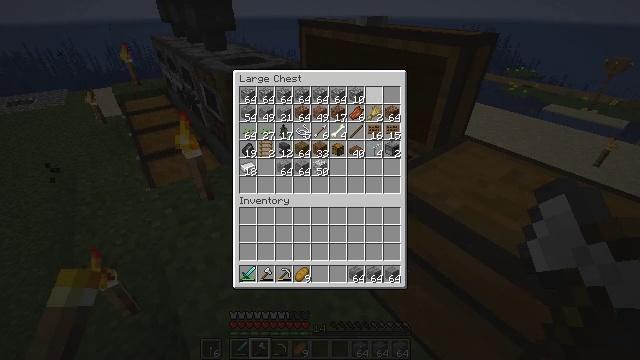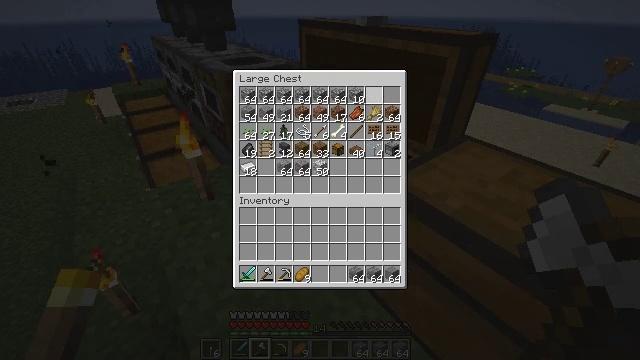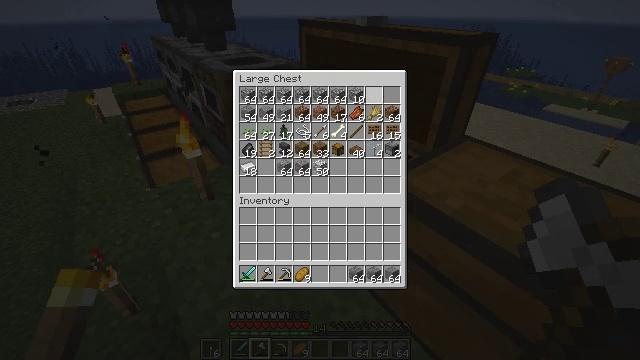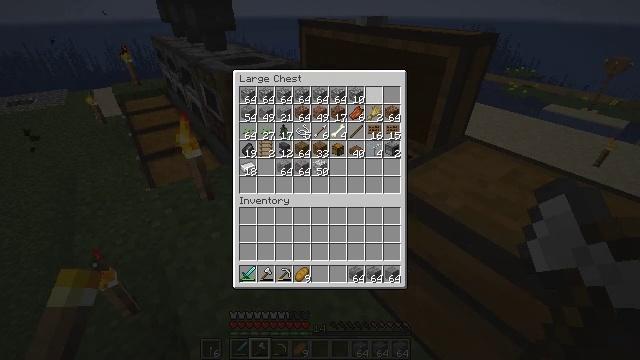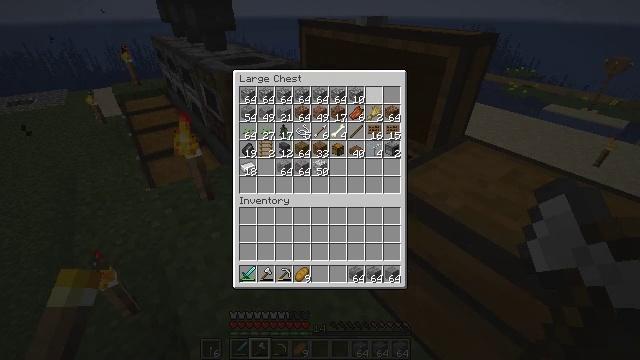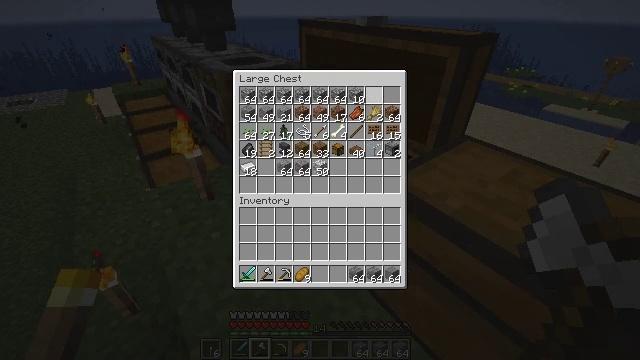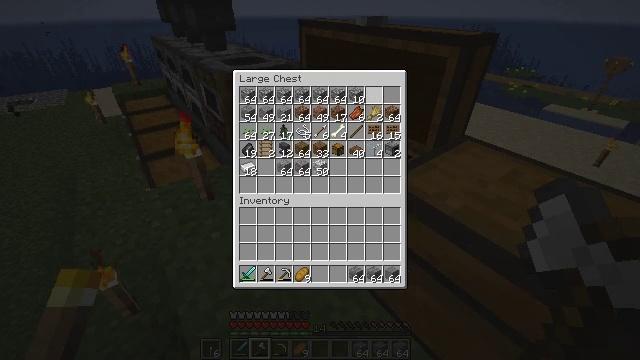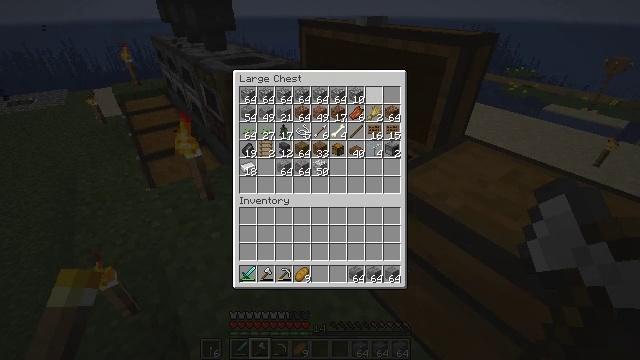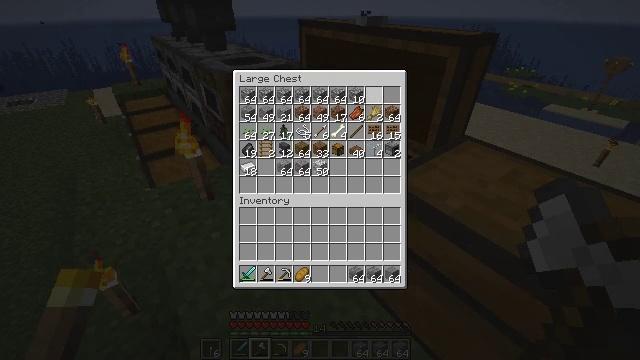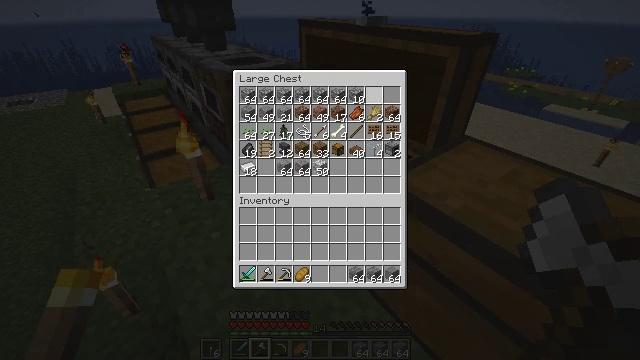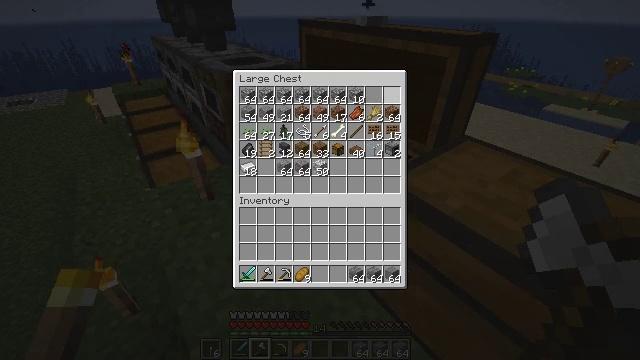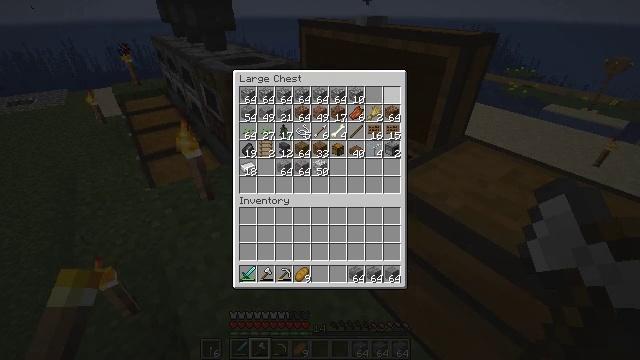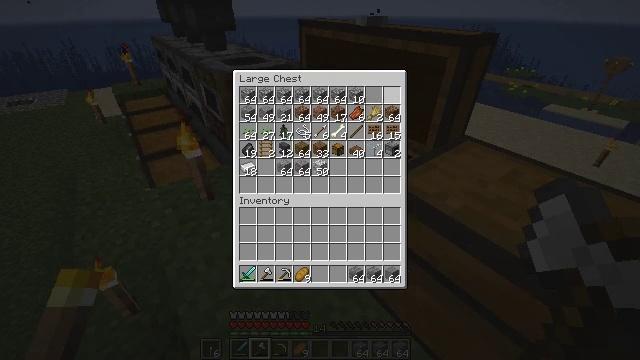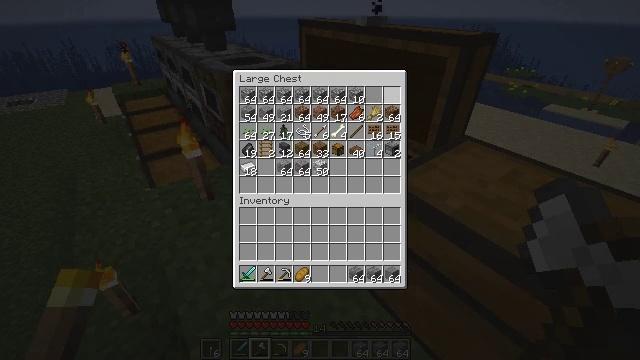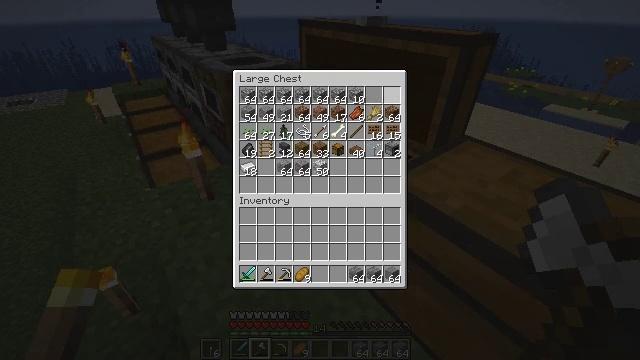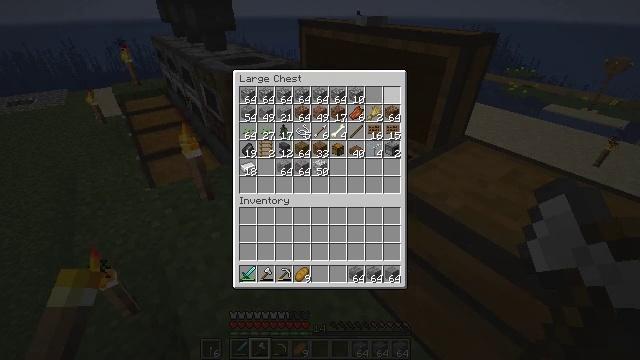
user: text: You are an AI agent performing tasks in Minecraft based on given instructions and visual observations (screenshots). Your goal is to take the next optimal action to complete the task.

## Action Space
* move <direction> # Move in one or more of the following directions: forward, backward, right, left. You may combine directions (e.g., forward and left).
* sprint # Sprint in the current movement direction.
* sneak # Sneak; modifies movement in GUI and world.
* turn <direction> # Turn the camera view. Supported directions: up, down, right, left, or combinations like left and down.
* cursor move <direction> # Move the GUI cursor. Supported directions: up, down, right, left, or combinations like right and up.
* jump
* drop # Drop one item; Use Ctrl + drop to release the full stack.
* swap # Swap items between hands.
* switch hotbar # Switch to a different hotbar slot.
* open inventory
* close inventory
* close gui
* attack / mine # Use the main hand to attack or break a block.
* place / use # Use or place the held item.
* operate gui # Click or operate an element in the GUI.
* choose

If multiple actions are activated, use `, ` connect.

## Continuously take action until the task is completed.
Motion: motion action
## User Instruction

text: Gather grass block for landscaping.
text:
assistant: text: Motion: sneak
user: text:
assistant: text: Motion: sneak
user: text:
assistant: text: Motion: sneak
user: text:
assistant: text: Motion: sneak
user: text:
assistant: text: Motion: no_op
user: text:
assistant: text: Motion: no_op
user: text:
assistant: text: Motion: no_op
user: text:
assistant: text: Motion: no_op
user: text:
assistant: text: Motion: cursor move right
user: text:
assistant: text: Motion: no_op
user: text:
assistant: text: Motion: no_op
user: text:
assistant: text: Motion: no_op
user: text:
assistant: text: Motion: no_op
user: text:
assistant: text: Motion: no_op
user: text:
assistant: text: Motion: no_op
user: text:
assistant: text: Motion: no_op
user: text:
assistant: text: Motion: close gui
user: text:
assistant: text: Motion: turn right and down
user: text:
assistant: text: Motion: turn right and down
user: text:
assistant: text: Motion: turn right and down
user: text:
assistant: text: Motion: turn right
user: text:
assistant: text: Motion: turn right and up
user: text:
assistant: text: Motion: turn right and up
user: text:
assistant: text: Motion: no_op
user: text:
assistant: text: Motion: move forward
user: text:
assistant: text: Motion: move forward
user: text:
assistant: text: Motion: move forward
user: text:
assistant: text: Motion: move forward
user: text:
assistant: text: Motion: move forward, turn right
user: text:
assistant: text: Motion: move forward, sprint, turn right